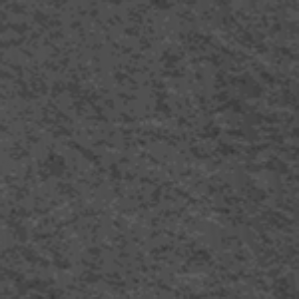
Label: frost